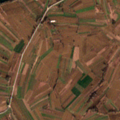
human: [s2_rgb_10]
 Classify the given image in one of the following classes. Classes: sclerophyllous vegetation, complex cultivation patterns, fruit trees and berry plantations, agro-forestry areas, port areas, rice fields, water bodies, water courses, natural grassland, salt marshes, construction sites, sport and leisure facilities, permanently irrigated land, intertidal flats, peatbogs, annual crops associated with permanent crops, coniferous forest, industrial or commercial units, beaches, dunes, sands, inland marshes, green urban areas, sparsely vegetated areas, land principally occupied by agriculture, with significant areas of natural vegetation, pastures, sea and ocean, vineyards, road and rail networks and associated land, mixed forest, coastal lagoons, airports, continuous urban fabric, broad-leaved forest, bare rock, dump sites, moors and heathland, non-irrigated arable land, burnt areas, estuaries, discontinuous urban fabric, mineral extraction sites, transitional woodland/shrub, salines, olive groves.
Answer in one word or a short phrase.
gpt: complex cultivation patterns, inland marshes